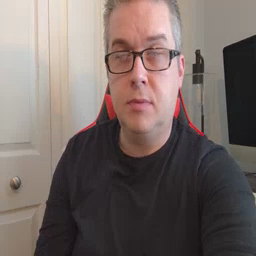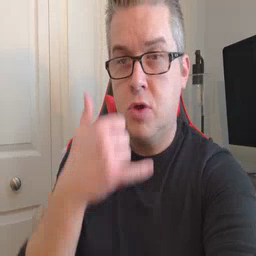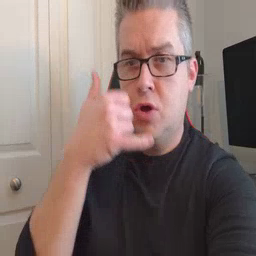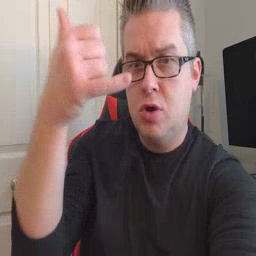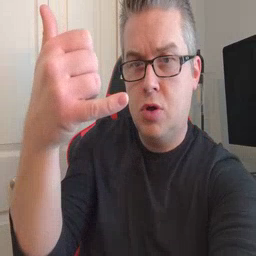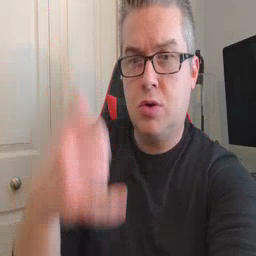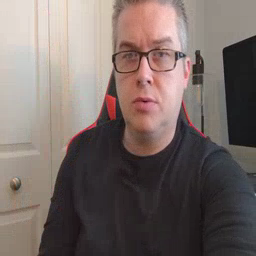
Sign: callonphone